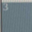
Piece: xx